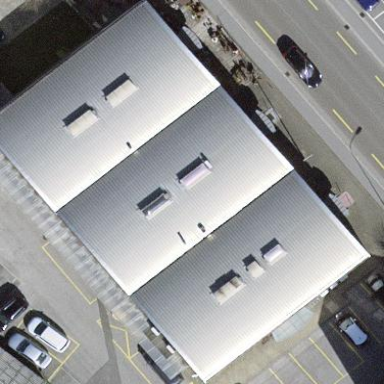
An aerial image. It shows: Retail building.